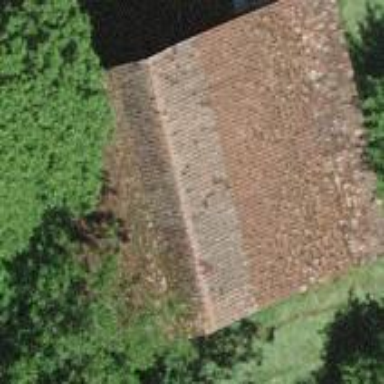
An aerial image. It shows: Rural barn.